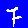
Digit: 7